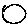
Label: circle